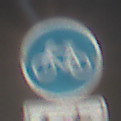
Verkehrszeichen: Radweg
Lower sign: MehrspurigeFahrzeugeFrei9
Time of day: Night
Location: Outdoor (Urban)
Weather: PartlyCloudy
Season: NotSpecified
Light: Artificial